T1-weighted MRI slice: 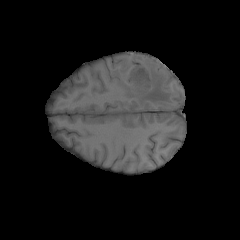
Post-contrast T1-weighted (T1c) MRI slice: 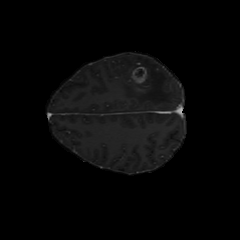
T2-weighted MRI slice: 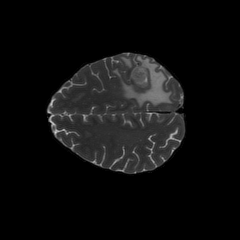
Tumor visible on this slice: yes